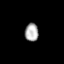
Tissue: prostate
Cell type: B cells
Senescence score: 0.3411
Nuclear area (px): 240
Mean DAPI intensity: 171.404